Question: I'm using Sencha ExtJS 4 framework, and ExtDirect4DotNet server-side stack with ASP.NET. I ran into an issue with the Sencha ExtJS MVC model functionality.
There is a standard field in the Ext.tree.Panel component, called "checked". This is also a keyword in .NET. It turns to a blue color in Visual Studio 2012. Is there a way in Sencha to send a different value when the proxy sends JSON requests to the server? I was thinking of overriding an event listener with some code to change it, but I'd rather use standard functionality if possible.
I'll +1 anything that works, and will accept the most standard functionality.

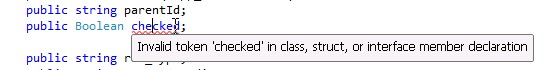
Answer: Use the '@' character:
'''
public bool @checked;
'''